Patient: sex F, age 51
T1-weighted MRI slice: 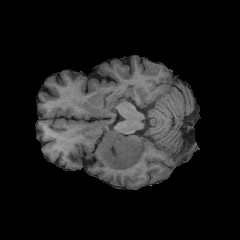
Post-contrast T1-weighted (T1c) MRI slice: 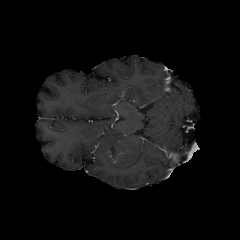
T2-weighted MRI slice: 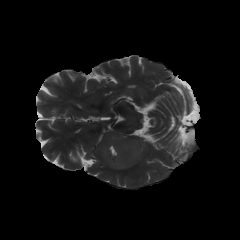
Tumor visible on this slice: yes
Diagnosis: Glioblastoma, IDH-wildtype
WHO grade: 4